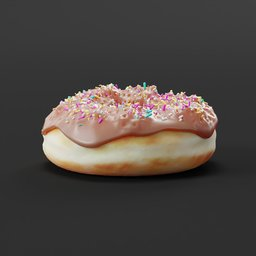
Label: nature